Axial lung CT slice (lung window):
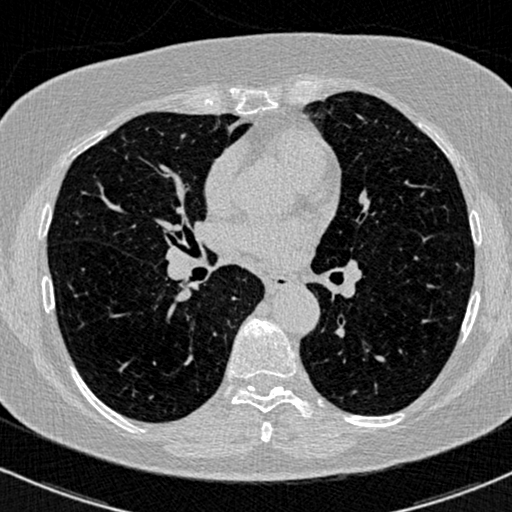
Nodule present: no